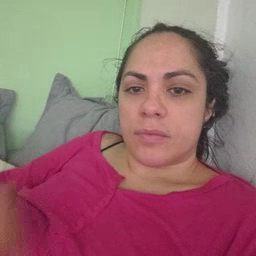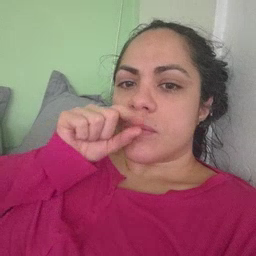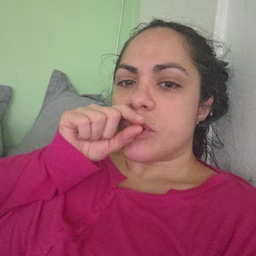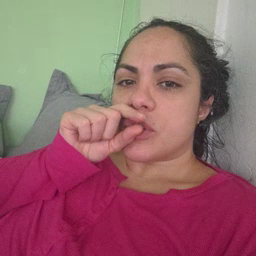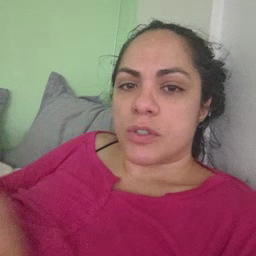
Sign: bird